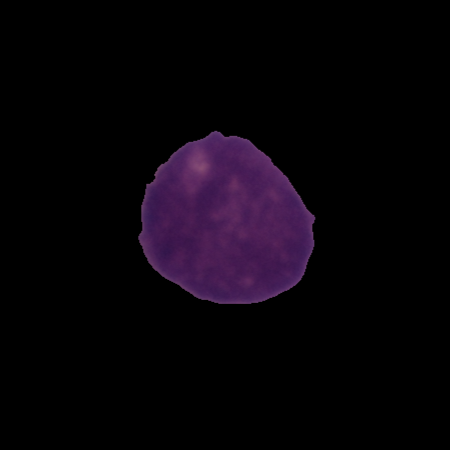
Label: cancer